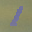
Label: 1